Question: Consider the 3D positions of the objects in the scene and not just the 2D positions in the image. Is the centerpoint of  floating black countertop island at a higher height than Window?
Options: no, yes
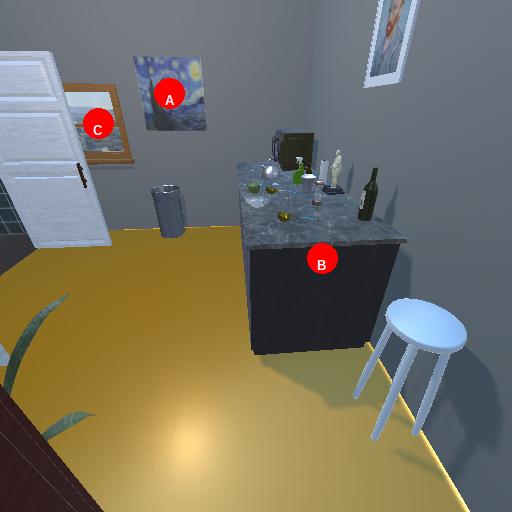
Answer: no